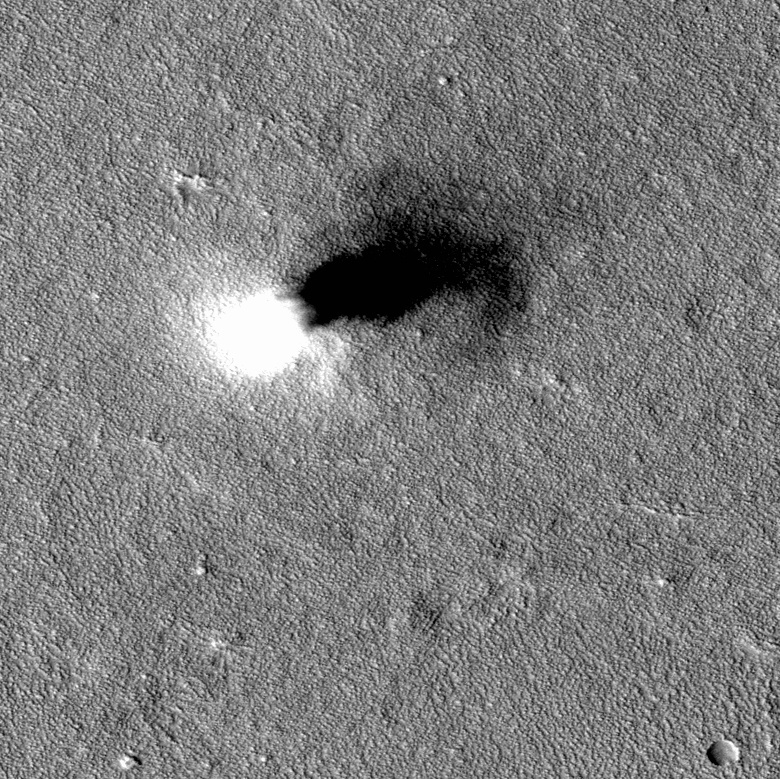
Label: dustdevil